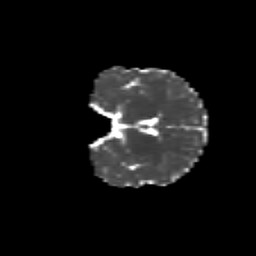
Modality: MD
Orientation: coronal
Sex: female
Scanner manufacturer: siemens
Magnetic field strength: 3 T
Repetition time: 5 s
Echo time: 0.071 s